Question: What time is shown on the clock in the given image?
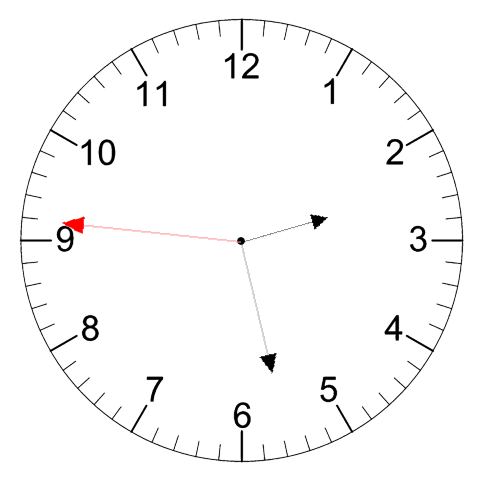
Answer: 02:27:46